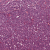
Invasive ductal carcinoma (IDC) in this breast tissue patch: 1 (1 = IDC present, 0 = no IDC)